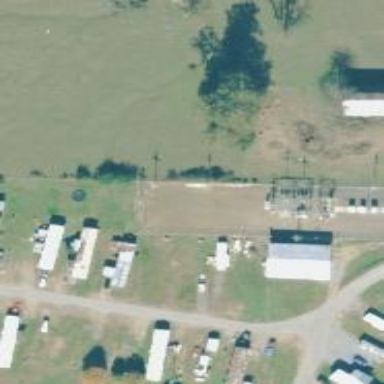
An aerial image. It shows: Distribution substation surrounded by fence.